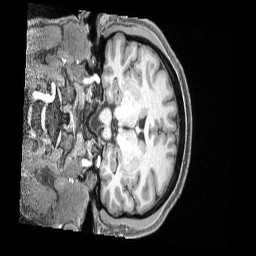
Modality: T1w
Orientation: coronal
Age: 31
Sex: male
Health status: ill
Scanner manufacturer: siemens
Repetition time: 2.4 s
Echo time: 0.00231 s